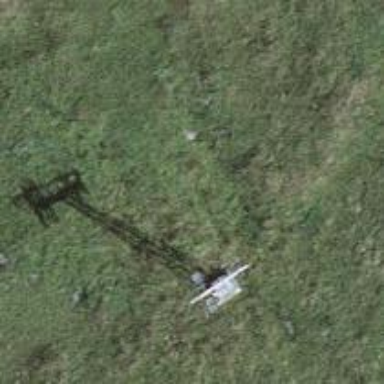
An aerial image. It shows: Pylon used for aerialway.